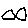
Label: fish